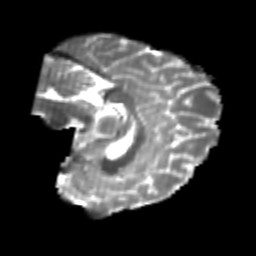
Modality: T2w
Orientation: sagittal
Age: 26
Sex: female
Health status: healthy
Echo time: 0.074 s